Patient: sex F, age 54
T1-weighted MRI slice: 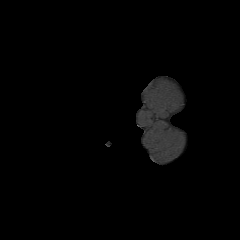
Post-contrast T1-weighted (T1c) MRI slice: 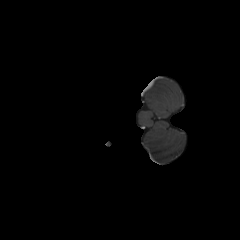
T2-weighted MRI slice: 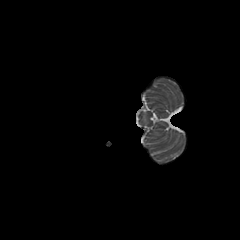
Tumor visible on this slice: no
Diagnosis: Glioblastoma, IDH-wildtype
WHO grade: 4